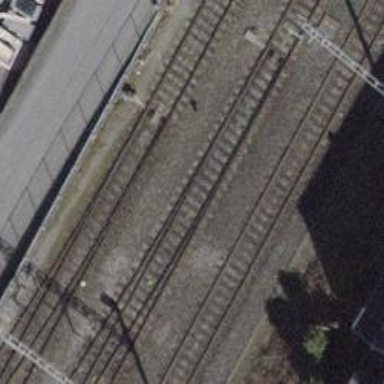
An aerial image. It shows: Railway switch.